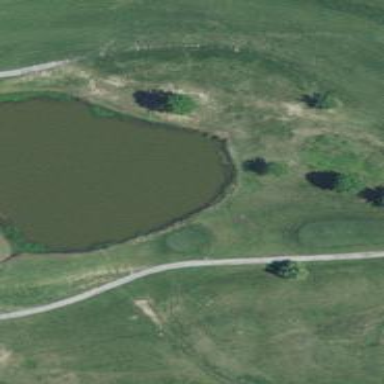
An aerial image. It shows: Golf tee.